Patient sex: M
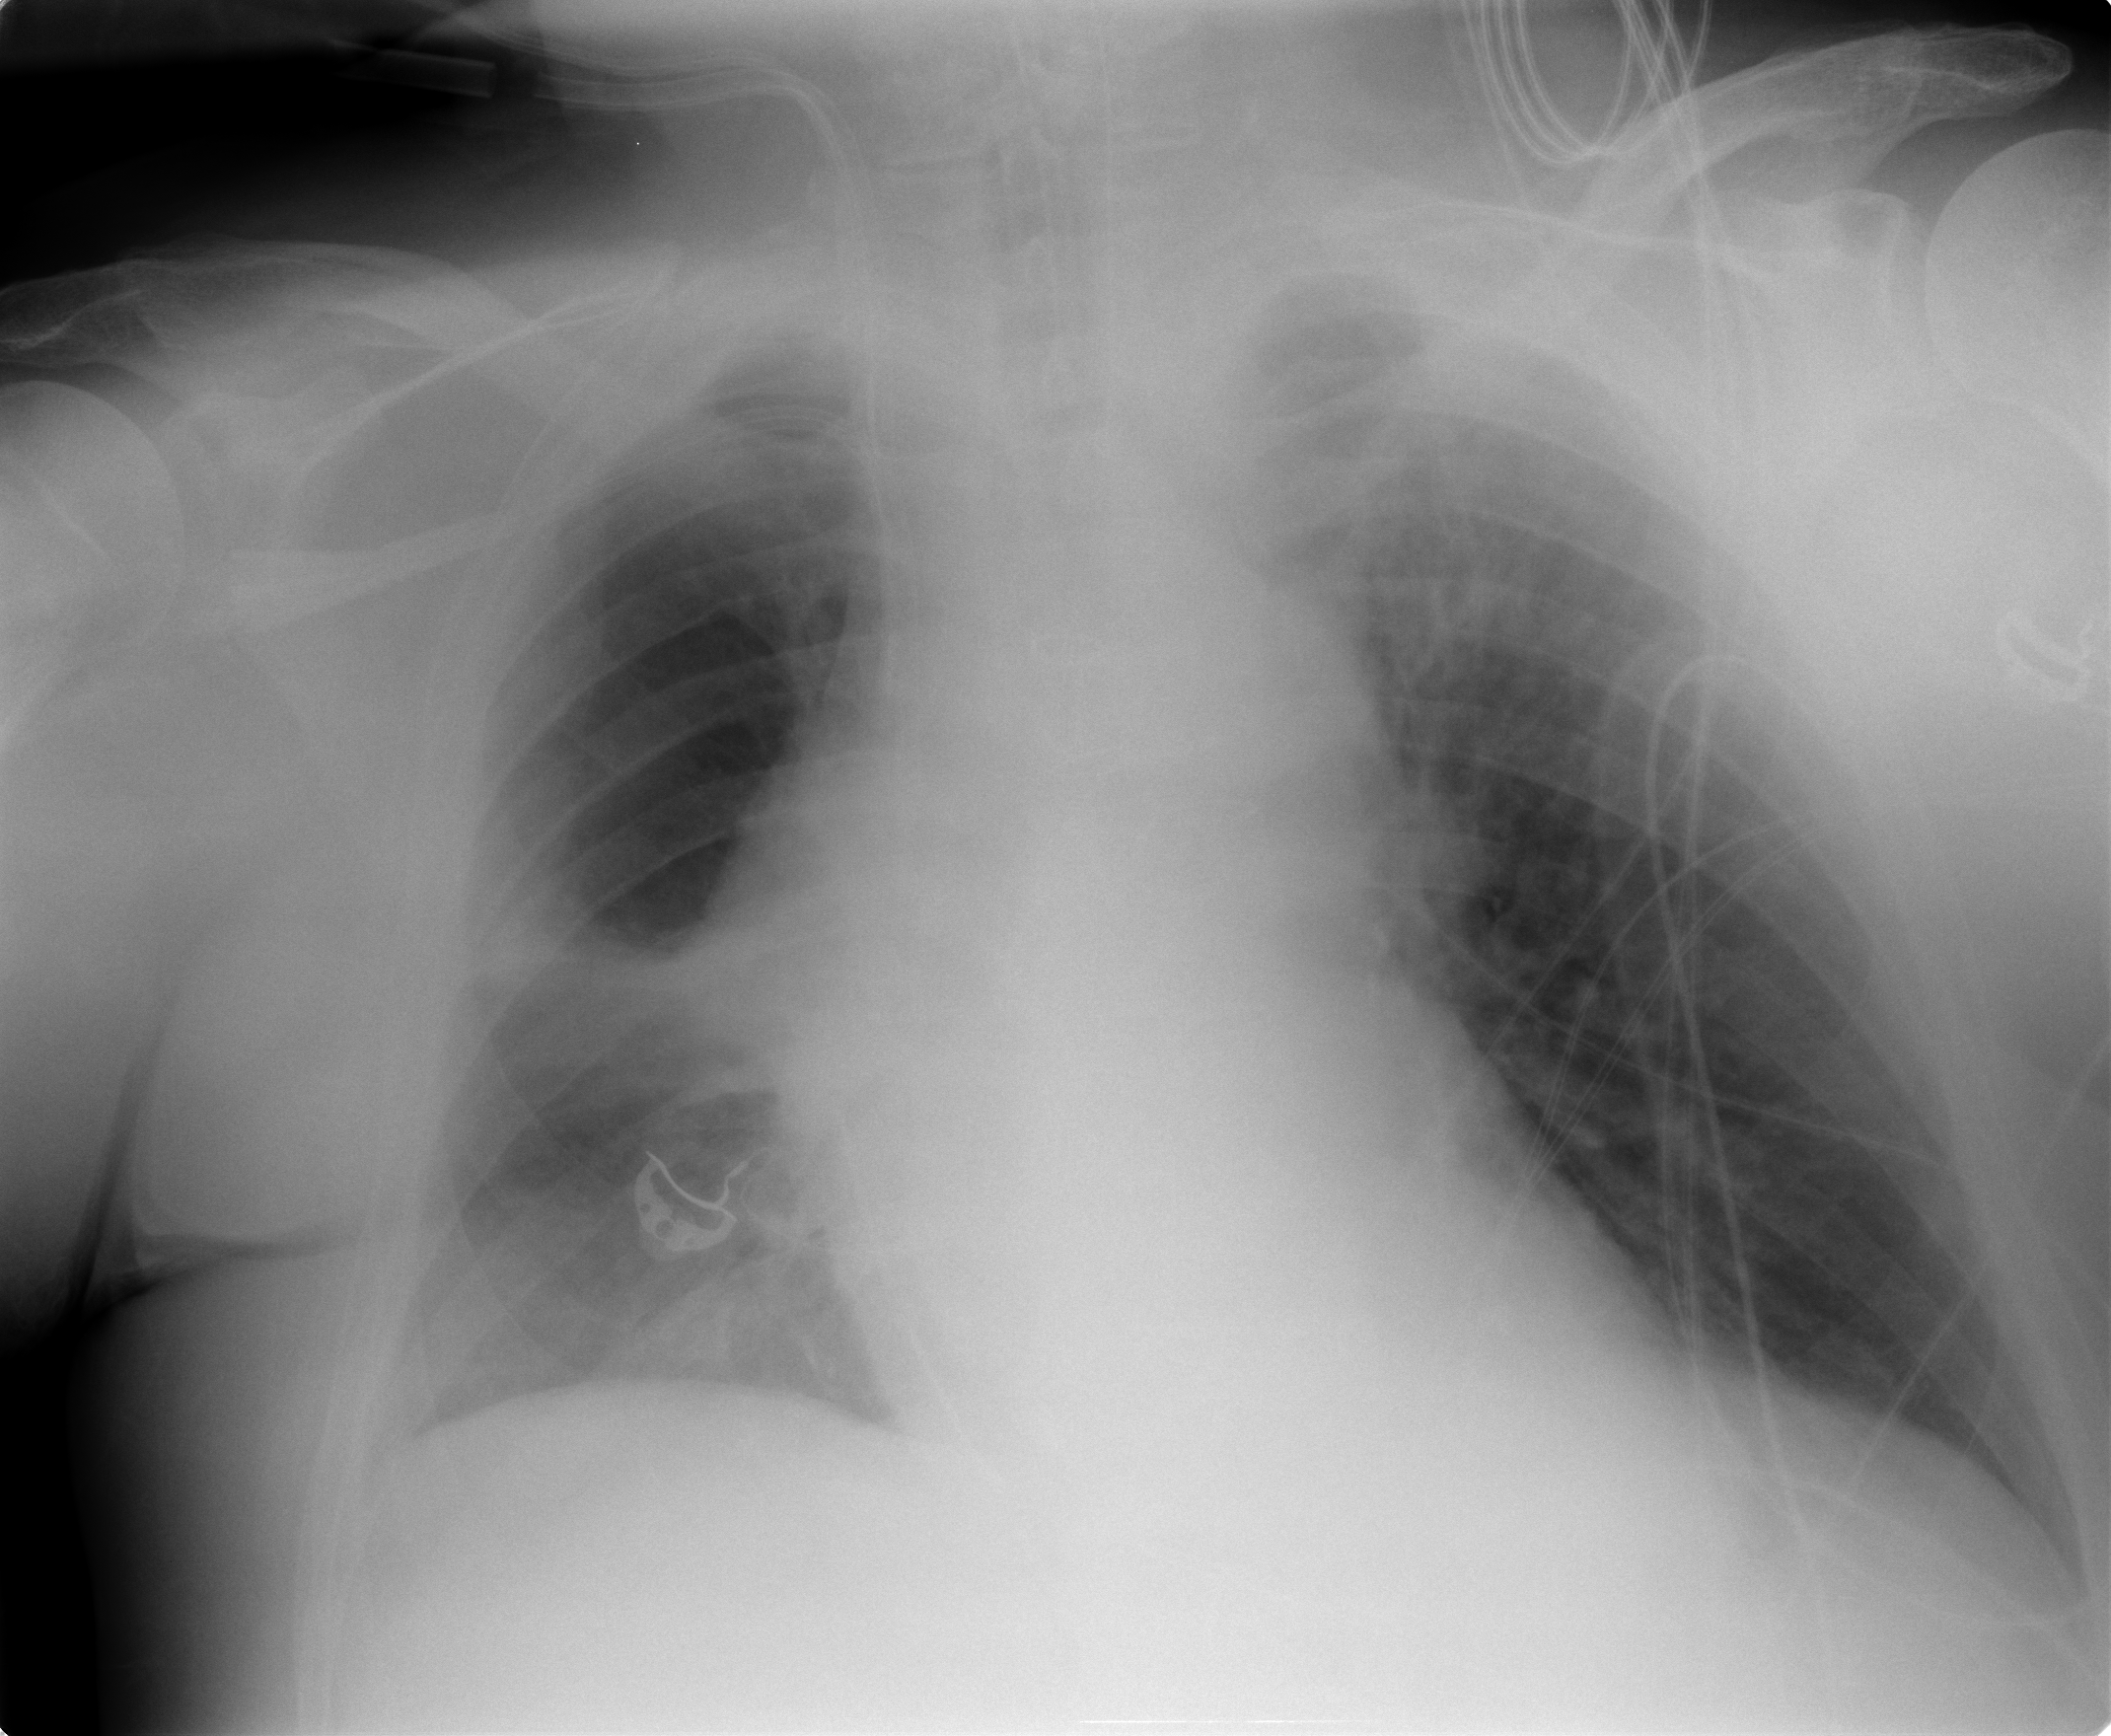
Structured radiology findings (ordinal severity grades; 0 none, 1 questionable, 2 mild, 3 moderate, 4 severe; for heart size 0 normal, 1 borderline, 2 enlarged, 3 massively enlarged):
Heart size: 0
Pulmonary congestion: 1
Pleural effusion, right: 0
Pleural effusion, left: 2
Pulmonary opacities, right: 2
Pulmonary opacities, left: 1
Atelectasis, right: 3
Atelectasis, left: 2